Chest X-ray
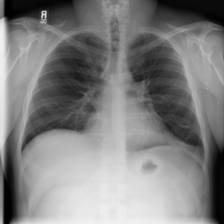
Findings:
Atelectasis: negative
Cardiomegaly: negative
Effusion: negative
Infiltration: negative
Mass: negative
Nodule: negative
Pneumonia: negative
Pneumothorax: negative
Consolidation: negative
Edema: negative
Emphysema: negative
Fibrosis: negative
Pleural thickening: negative
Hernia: negative